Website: lowes
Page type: customer-info-address
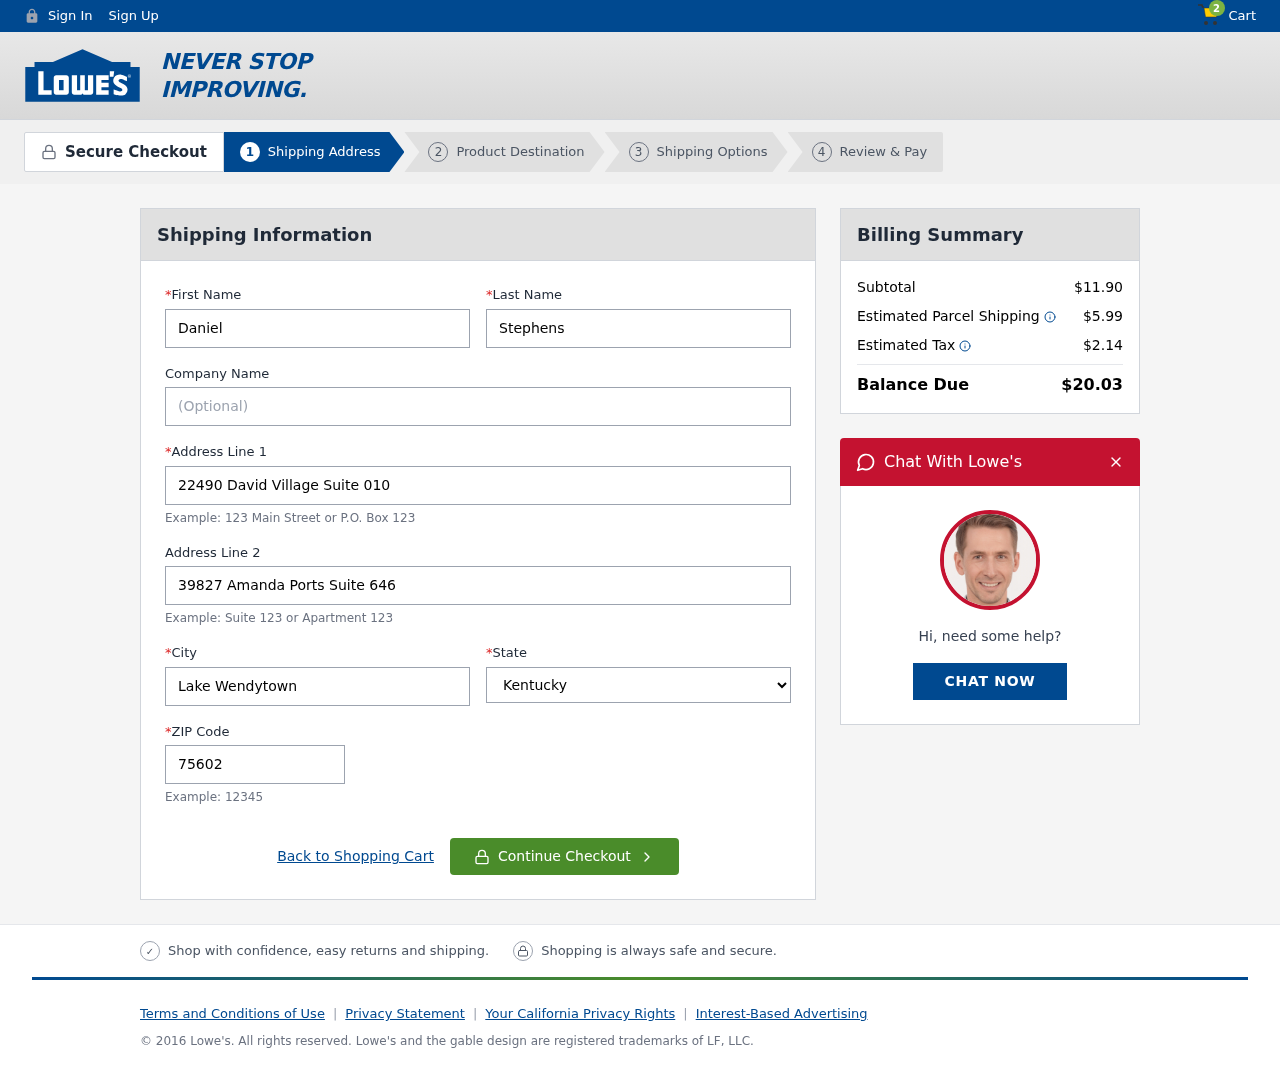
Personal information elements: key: PII_CITY
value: Lake Wendytown
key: PII_FIRSTNAME
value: Daniel
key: PII_LASTNAME
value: Stephens
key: PII_POSTCODE
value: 75602
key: PII_STATE
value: Kentucky
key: PII_STREET
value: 22490 David Village Suite 010
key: PII_STREET2
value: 39827 Amanda Ports Suite 646
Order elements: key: ORDER_NUM_ITEMS
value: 2
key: ORDER_SUBTOTAL
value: $11.90
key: ORDER_SHIPPING_COST
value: $5.99
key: ORDER_TAX
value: $2.14
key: ORDER_TOTAL
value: $20.03